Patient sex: F
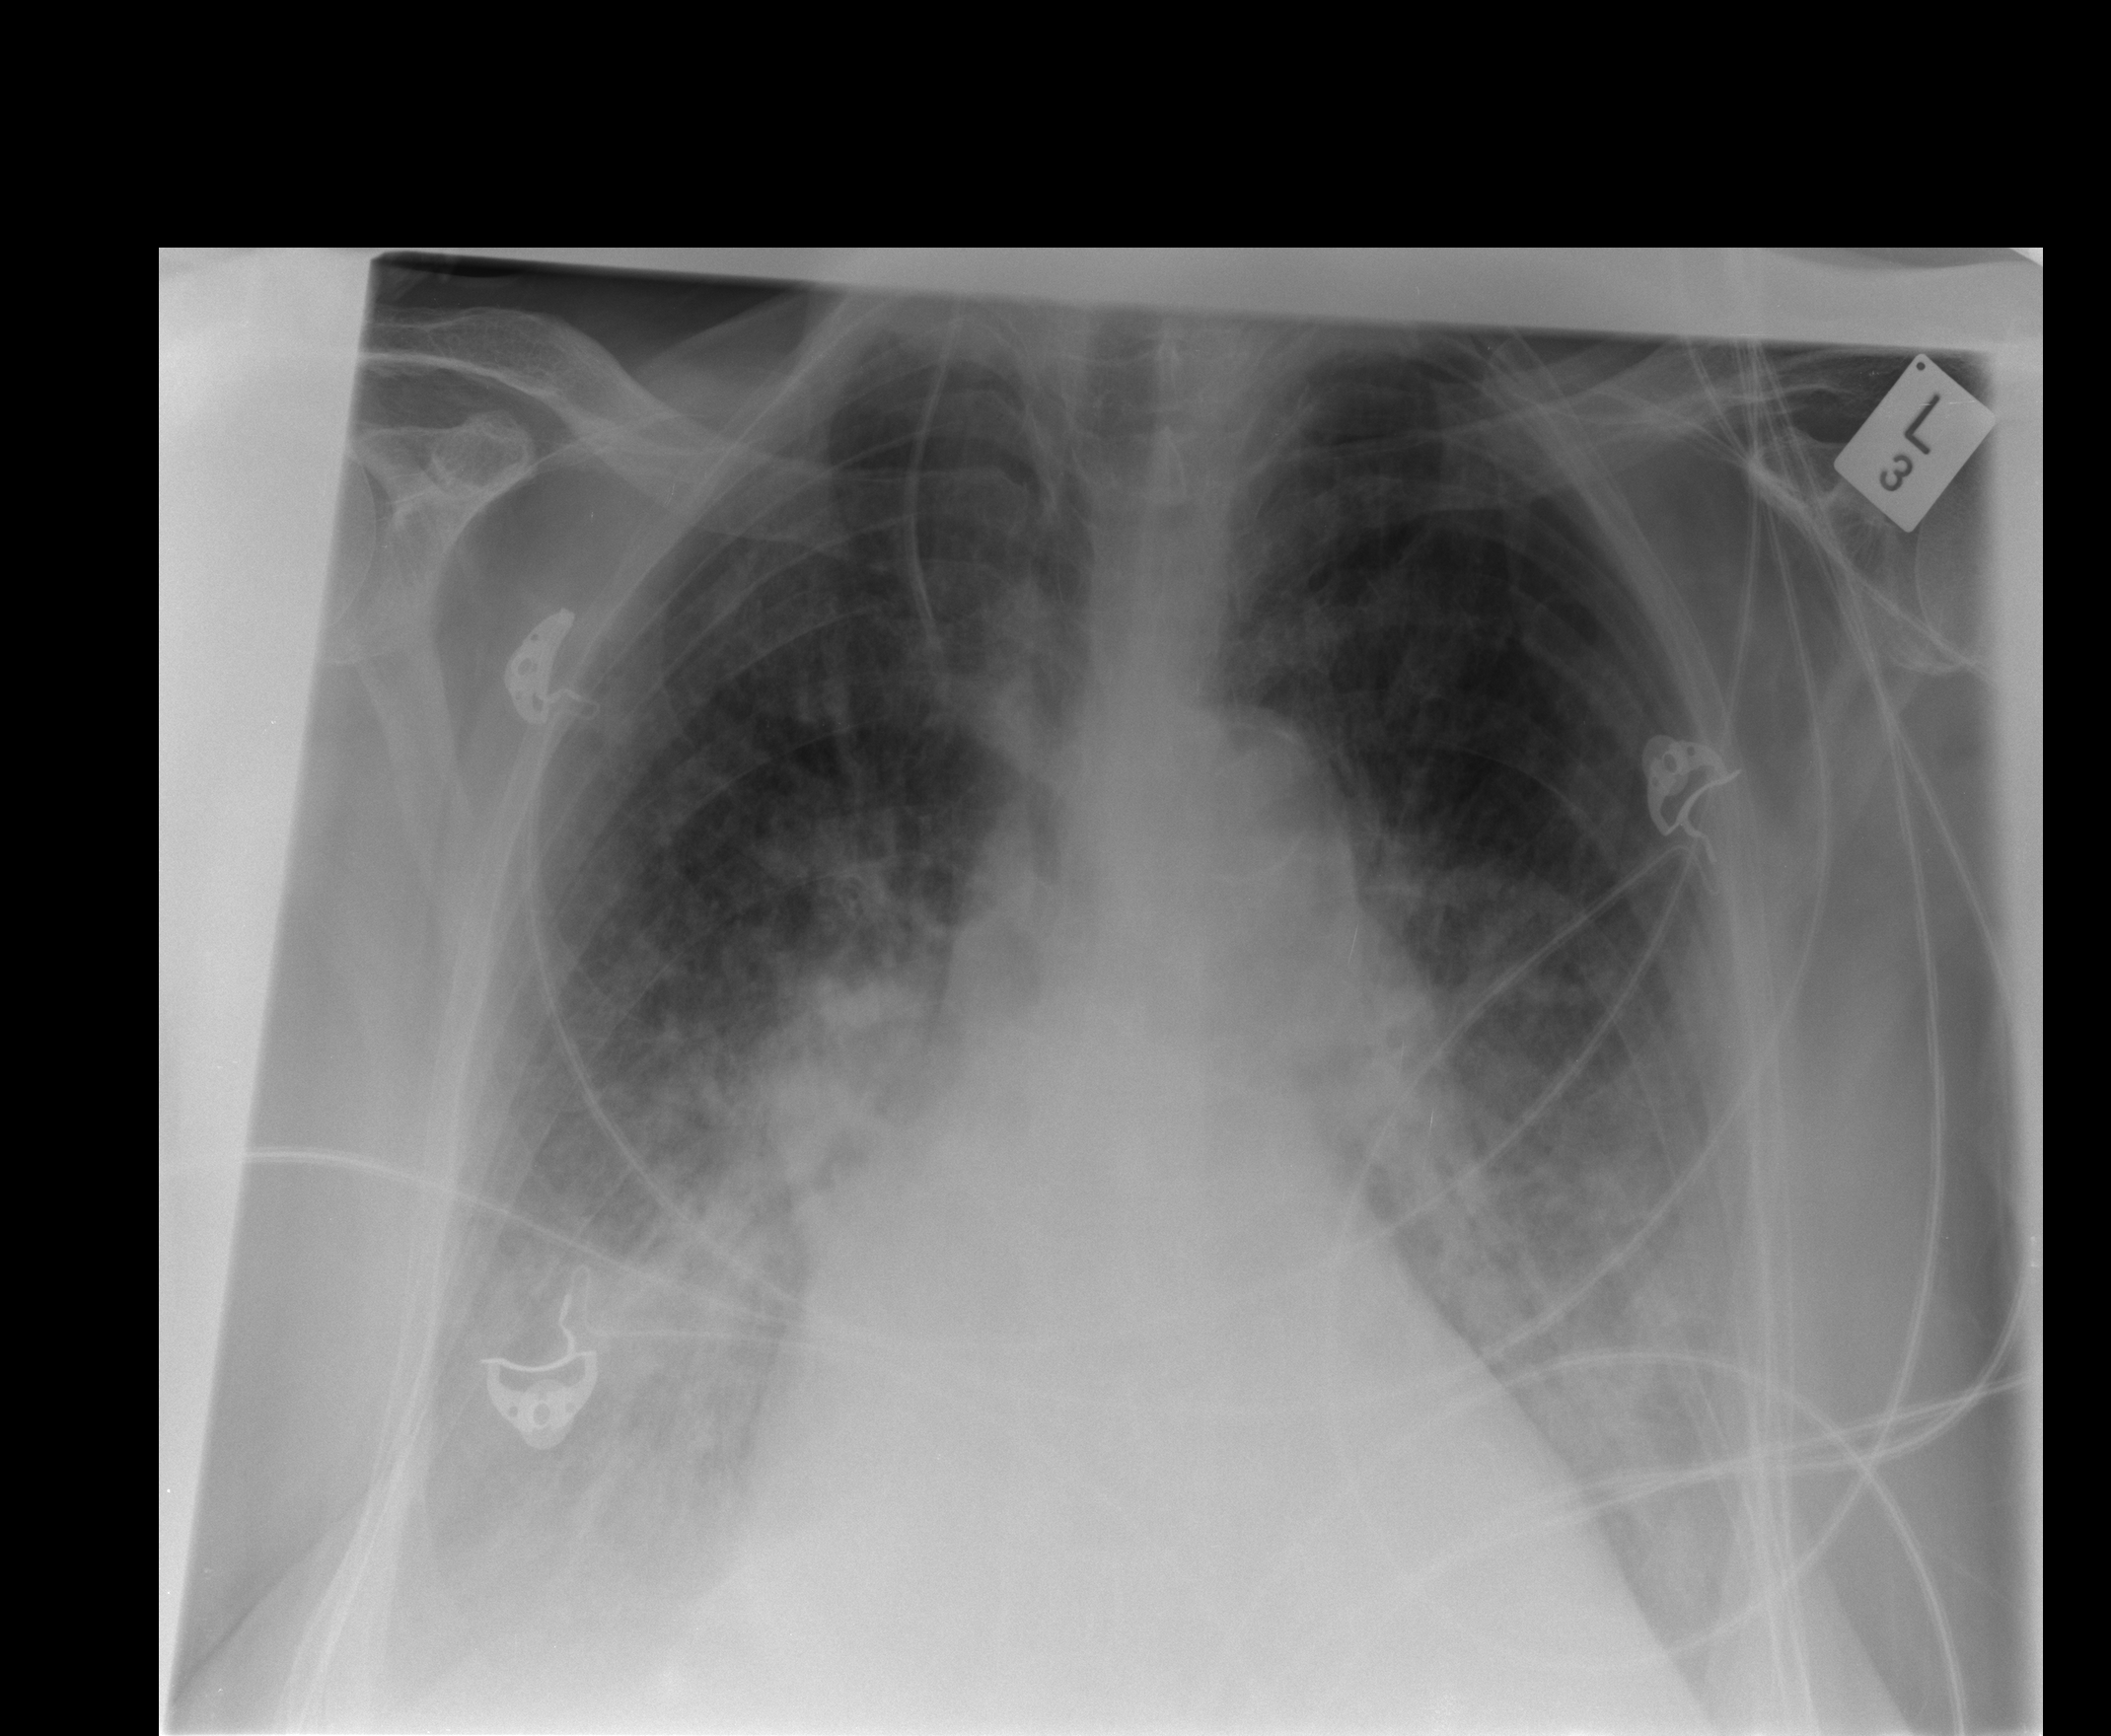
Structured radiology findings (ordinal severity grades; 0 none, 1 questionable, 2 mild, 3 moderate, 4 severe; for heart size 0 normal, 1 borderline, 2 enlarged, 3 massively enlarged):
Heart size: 2
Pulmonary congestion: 2
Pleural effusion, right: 3
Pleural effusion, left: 3
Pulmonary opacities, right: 2
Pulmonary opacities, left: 2
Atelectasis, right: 2
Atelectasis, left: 2